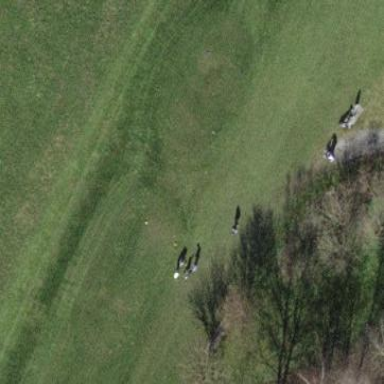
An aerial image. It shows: Golf tee area covered with grass.